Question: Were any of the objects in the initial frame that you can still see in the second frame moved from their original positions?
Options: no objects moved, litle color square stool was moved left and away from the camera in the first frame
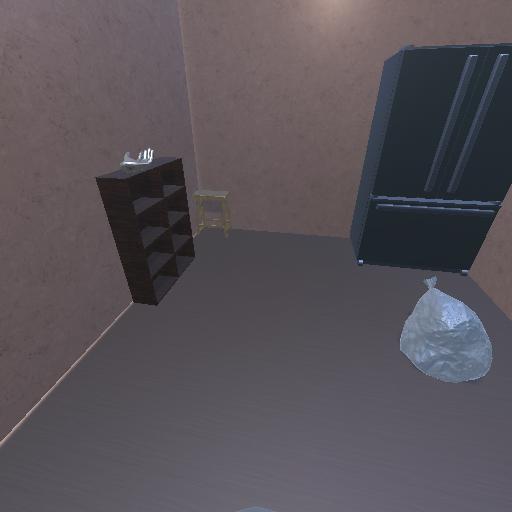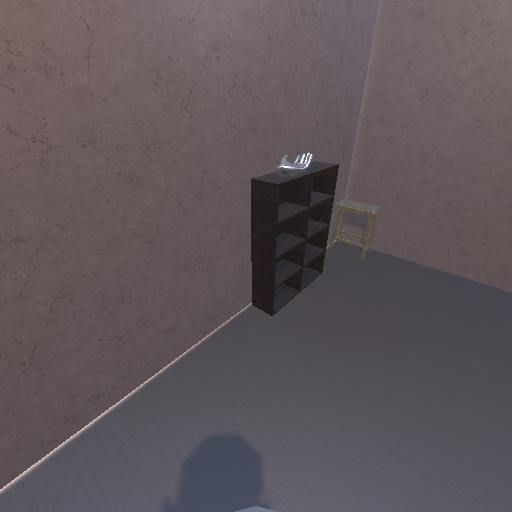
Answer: no objects moved